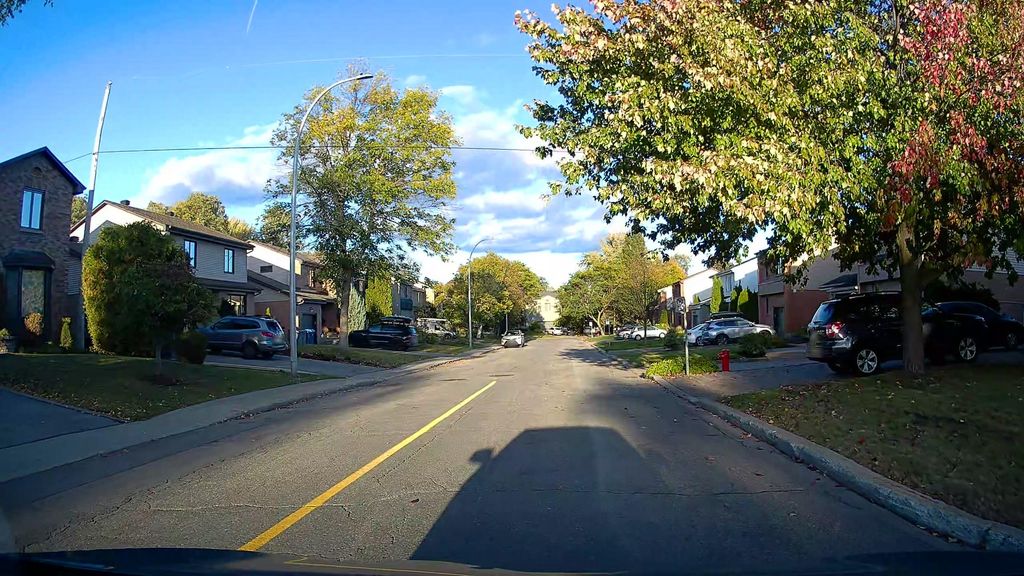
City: montreal